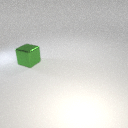
large green metal cube